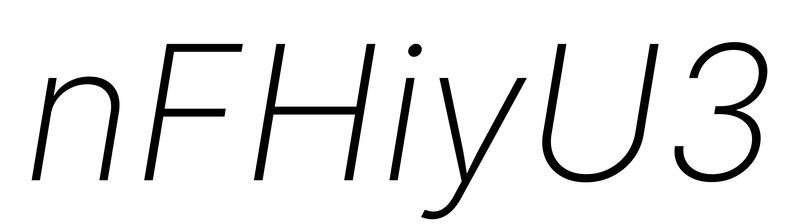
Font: Inter-Italic_ExtraLight_Italic